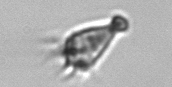
Label: Paratontonia_gracillima